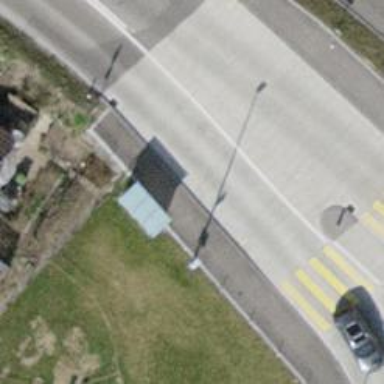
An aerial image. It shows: Bench.